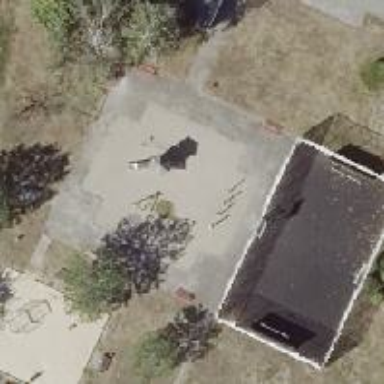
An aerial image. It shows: Playground area for leisure activities on the land.